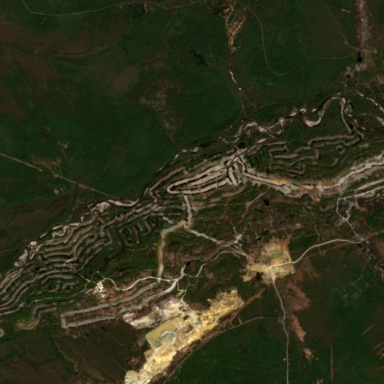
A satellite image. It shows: Quarry area.